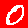
Digit: 0